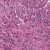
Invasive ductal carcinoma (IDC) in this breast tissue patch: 0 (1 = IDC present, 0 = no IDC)